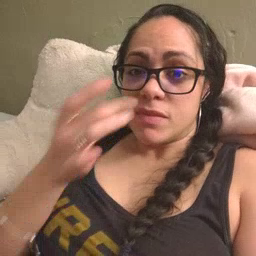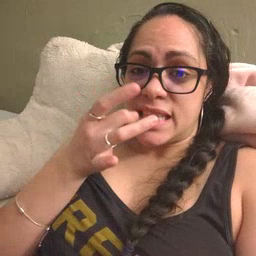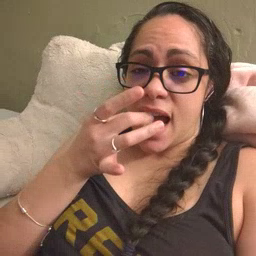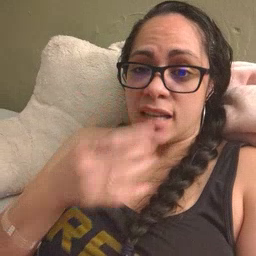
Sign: snack